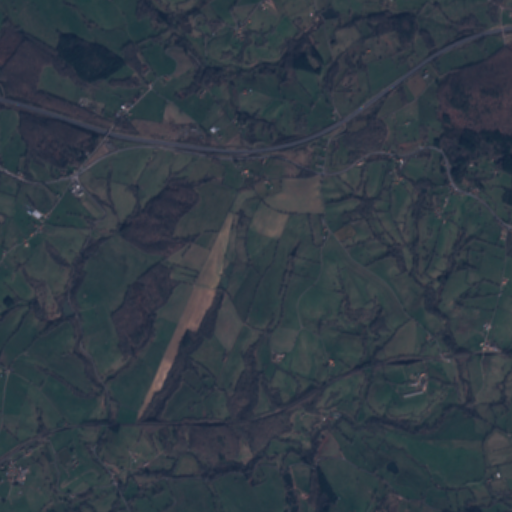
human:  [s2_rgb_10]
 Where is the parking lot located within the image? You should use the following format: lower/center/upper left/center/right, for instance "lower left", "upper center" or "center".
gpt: The parking lot is located in the upper right of the image.
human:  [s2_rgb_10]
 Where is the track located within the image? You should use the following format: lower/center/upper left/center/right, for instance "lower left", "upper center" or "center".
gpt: The track is located in the lower left of the image.
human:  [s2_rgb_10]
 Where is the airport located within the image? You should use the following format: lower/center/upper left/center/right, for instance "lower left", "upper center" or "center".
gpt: There is no airport in the image.